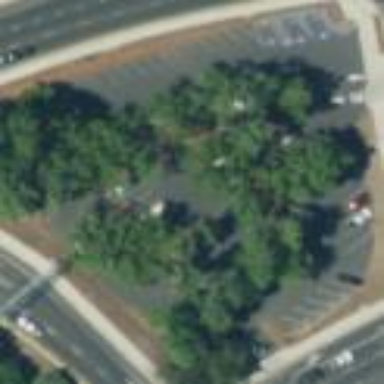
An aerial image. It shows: Parking lot with asphalt surface designed for park and ride facility.